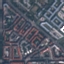
Land use / land cover class: Residential